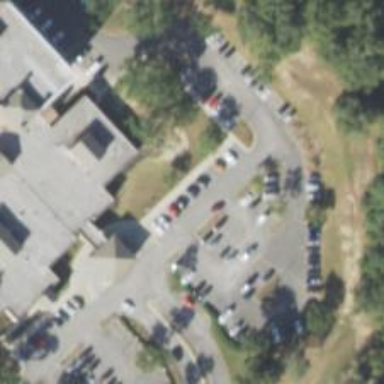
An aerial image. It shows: Parking space is available.